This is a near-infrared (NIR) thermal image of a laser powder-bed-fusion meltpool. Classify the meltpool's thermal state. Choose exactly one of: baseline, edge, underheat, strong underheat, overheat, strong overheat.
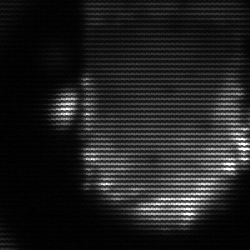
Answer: baseline